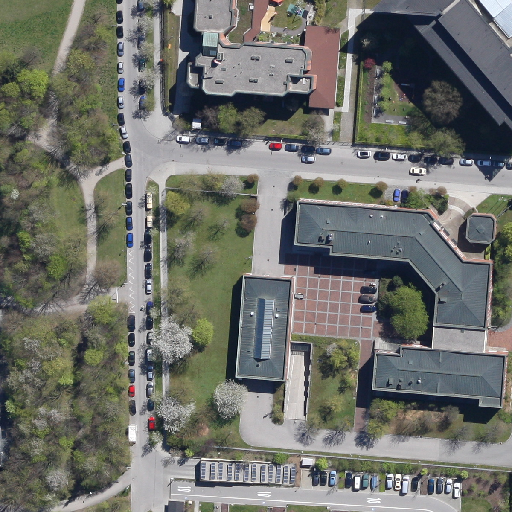
Referring expression: paved road along with tree